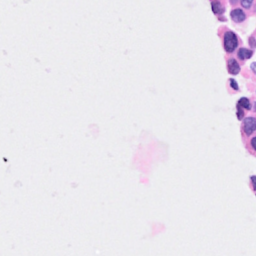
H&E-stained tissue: Breast